Question: I have implemented an application in
in that i have a list view , ,
in data base in some fields i have inserted
the corresponding fields in list view are displayed as
But i want to display an 'empty space' instead of
'''
{
xtype: 'list',
itemTpl: [
'<div id="wrapper">'+
'<div class="frt">{Name}</div>'+
'<div class="frt">{Title}</div>'+
'<div class="frt">{Contact}</div>'+
'<div class="frt">{Zip}</div>'+
'</div>'
],
store: 'ContactsDataBase'
}
'''
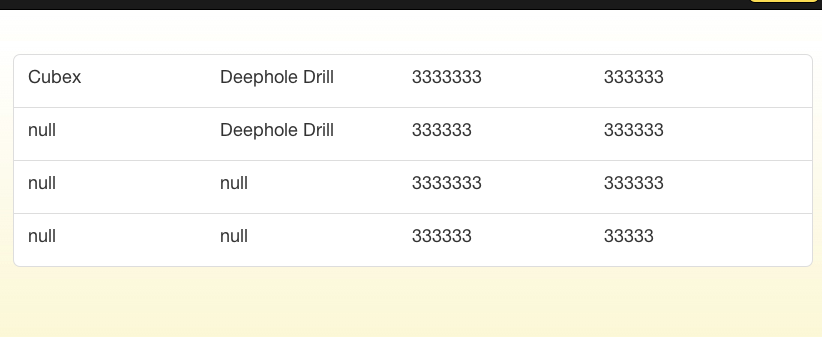
Answer: '''
{
xtype: 'list',
itemTpl: [
'<div id="wrapper">'+
'<div class="frt"><tpl if="Name != null">{Name}</tpl></div>'+
'<div class="frt"><tpl if="Title != null">{Title}</tpl></div>'+
'<div class="frt">{Contact}</div>'+
'<div class="frt">{Zip}</div>'+
'</div>'
],
store: 'ContactsDataBase'
}
'''
Visit <URL> for more information.
Cheers, Oleg